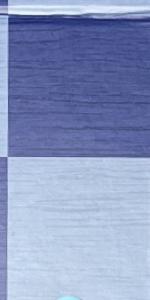
Label: Empty